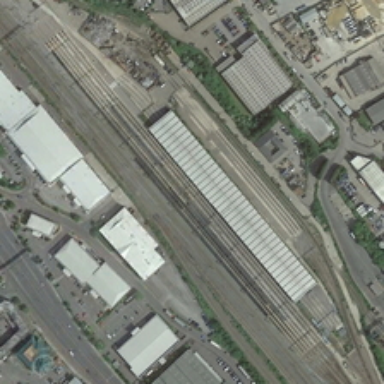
Some buildings are in two sides of a railway station .